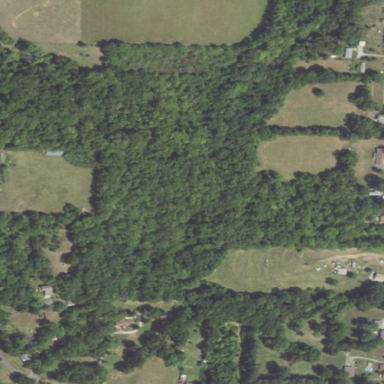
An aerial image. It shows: Deciduous broadleaved woodland.